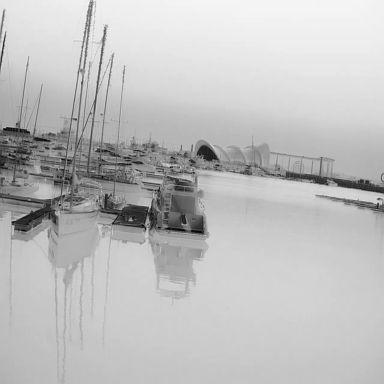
There are five objects shown in the infrared image, including a canoe, and four sailboats.